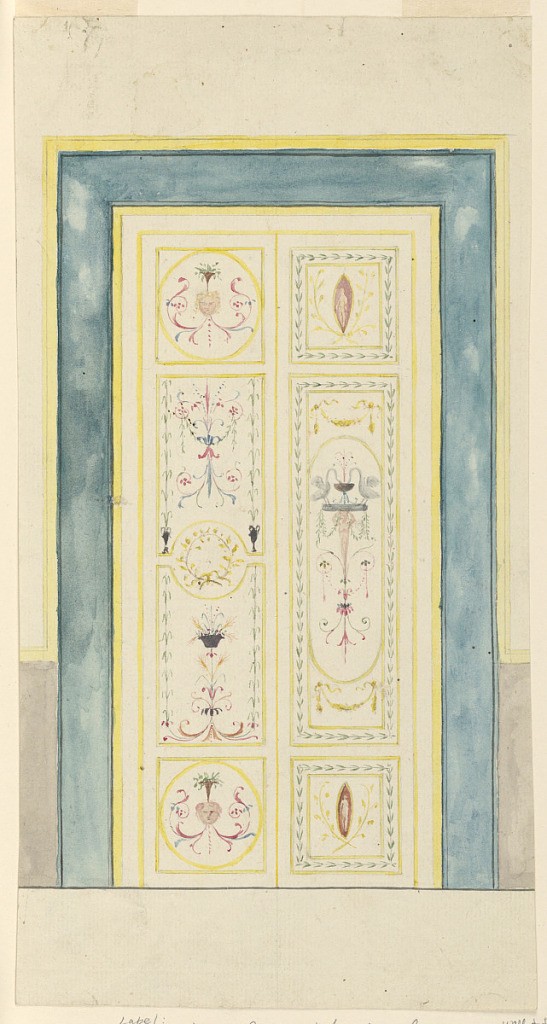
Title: Design for a Painted Door
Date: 1780–90
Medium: Graphite, pen and ink, brush and watercolor, sepia on paper
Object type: Drawing
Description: Design for a pair of doors painted in the Pompeiian style. Each has a large central panel with arabesques, and square panels above and below.